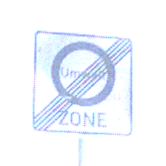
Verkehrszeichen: EndeUmweltzone
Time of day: MorningAfternoon
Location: Outdoor (Nature)
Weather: Clear
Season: NotSpecified
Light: Natural